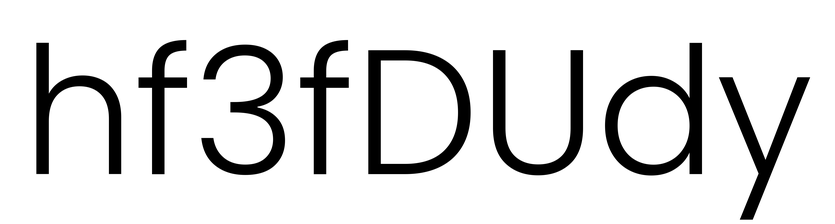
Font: Poppins-Light